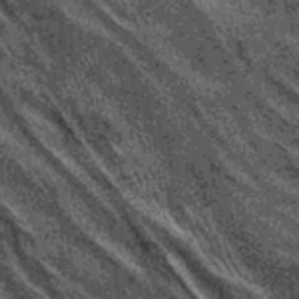
Label: frost